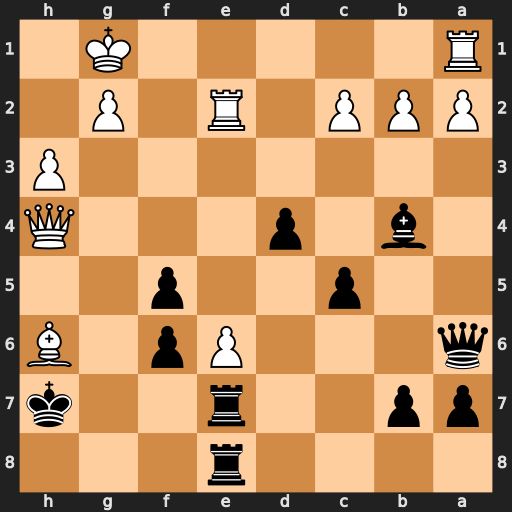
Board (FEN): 4r3/pp2r2k/q3Pp1B/2p2p2/1b1p3Q/7P/PPP1R1P1/R5K1
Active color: b
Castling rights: -
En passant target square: -
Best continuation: Qxe2 Bf8+ Kg8